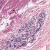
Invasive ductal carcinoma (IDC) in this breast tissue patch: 0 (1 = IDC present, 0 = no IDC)